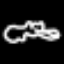
Label: frog